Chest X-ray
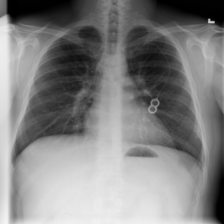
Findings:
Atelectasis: negative
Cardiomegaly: negative
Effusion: negative
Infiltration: negative
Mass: negative
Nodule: negative
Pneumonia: negative
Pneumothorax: negative
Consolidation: negative
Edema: negative
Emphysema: negative
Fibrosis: negative
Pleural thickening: negative
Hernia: negative